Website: ulta-beauty
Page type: store-pickup
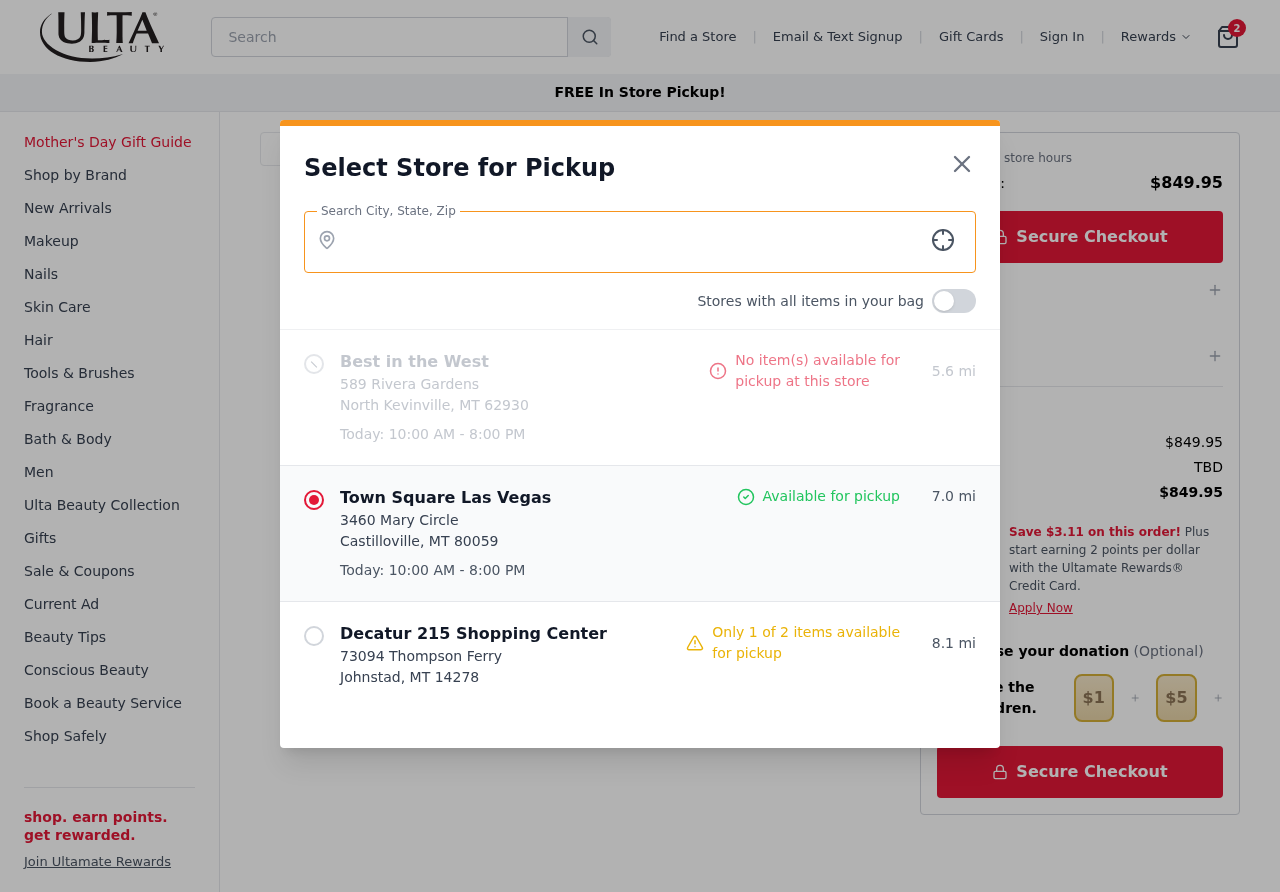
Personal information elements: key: PII_CITY
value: Port Jeremyhaven
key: PII_LOCATION1_CITY_STATE_ZIP
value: North Kevinville, MT 62930
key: PII_LOCATION1_NAME
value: Best in the West
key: PII_LOCATION1_STREET
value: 589 Rivera Gardens
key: PII_LOCATION2_CITY_STATE_ZIP
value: Castilloville, MT 80059
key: PII_LOCATION2_NAME
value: Town Square Las Vegas
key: PII_LOCATION2_STREET
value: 3460 Mary Circle
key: PII_LOCATION3_CITY_STATE_ZIP
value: Johnstad, MT 14278
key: PII_LOCATION3_NAME
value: Decatur 215 Shopping Center
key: PII_LOCATION3_STREET
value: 73094 Thompson Ferry
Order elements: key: ORDER_NUM_ITEMS
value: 2
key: ORDER_TOTAL
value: $849.95
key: ORDER_SUBTOTAL
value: $849.95
Search elements: key: HEADER_SEARCH
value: Search
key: SEARCH_STORE_LOCATION
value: Port Jeremyhaven